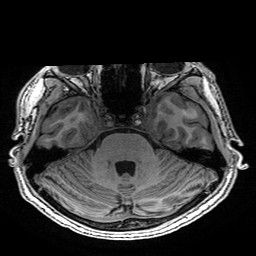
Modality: T1w
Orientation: coronal
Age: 21
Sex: male
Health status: healthy
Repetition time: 2.53 s
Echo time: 0.0034 s